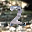
Label: 2